Field crop: tomato
Growth stage: 2
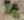
Species: solanum